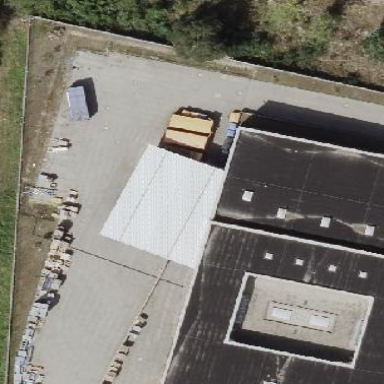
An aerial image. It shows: Close-up view of roof of building.